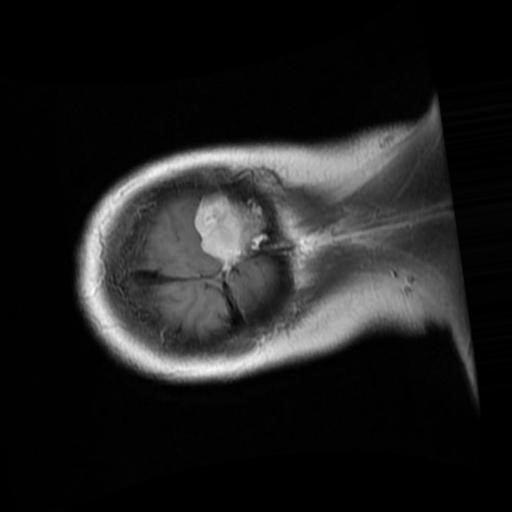
Label: brain_menin